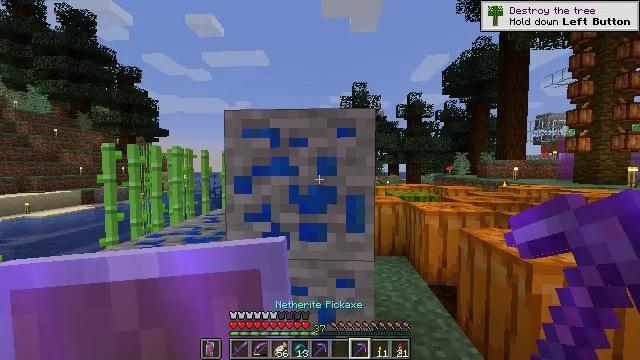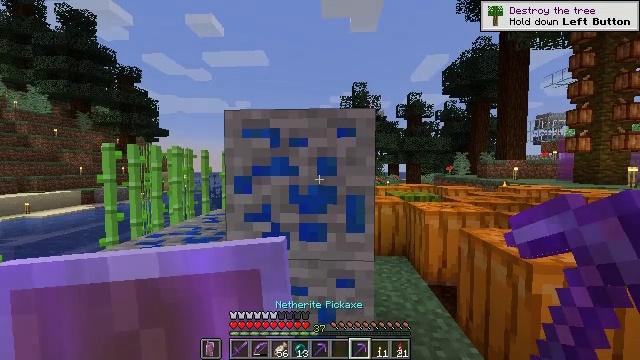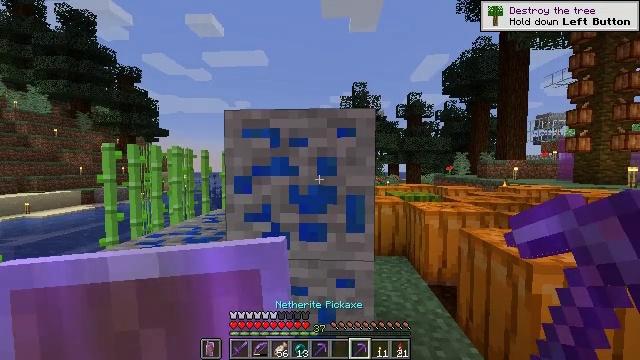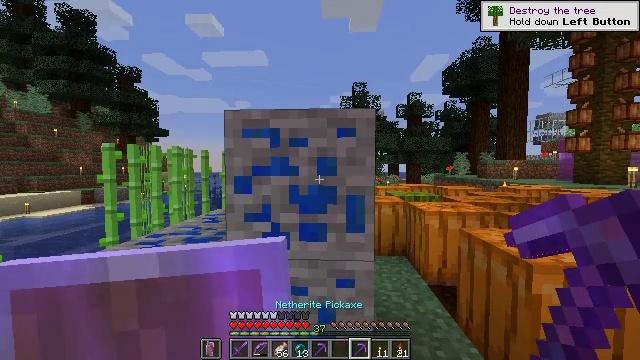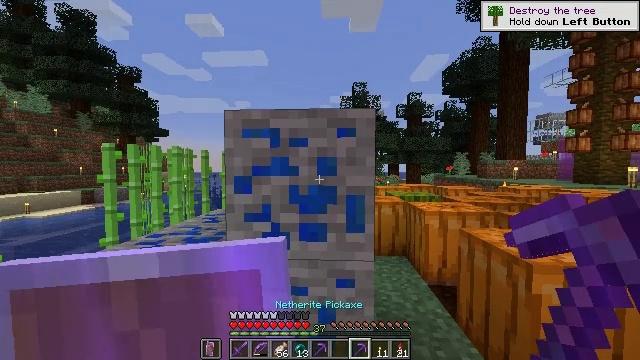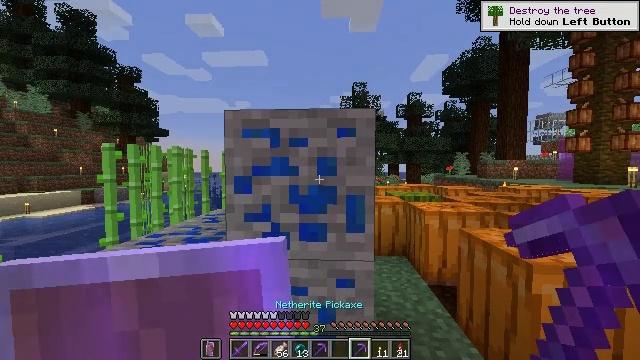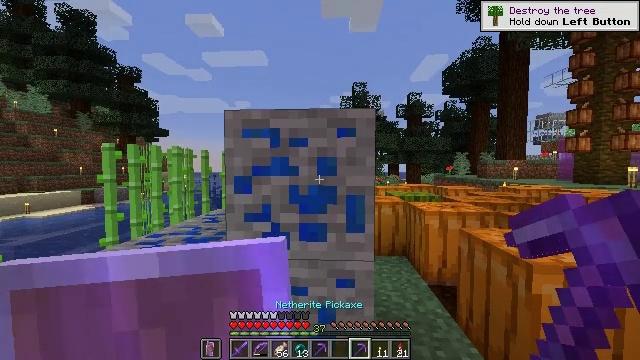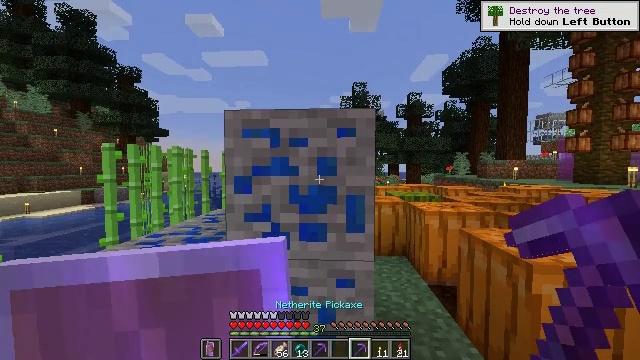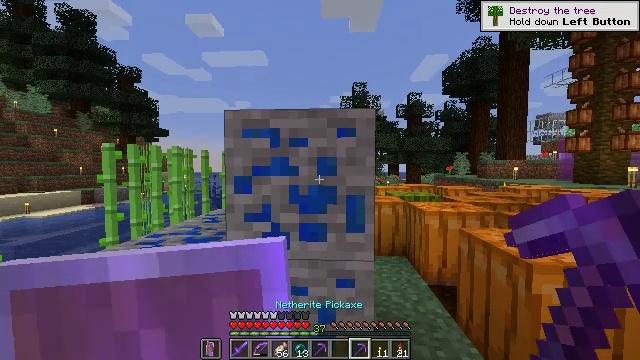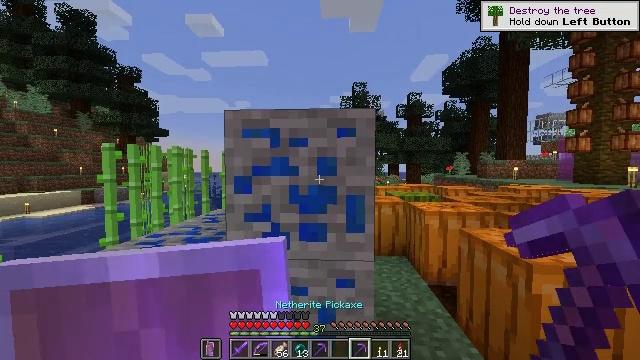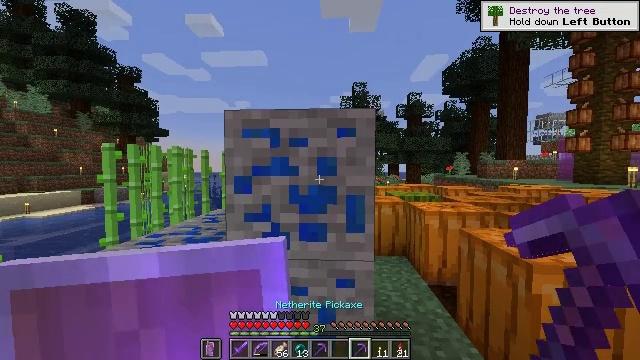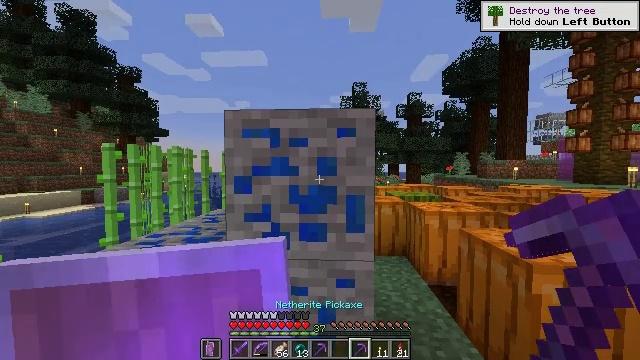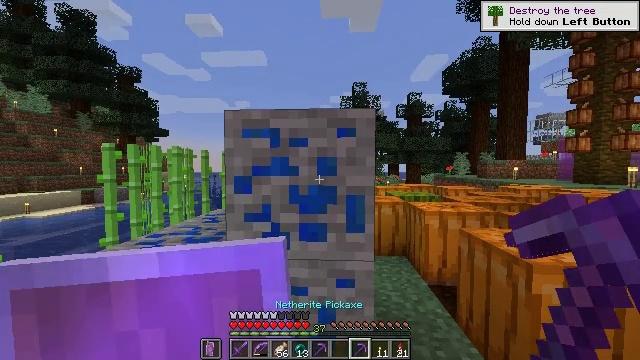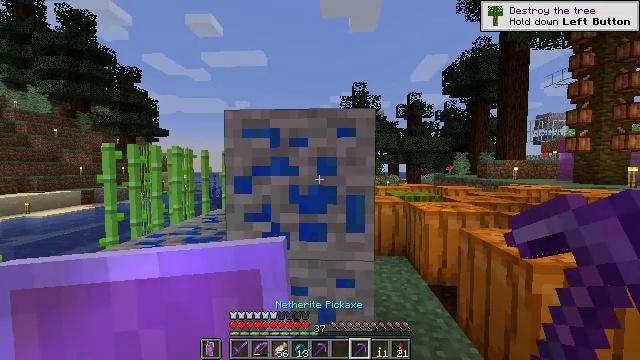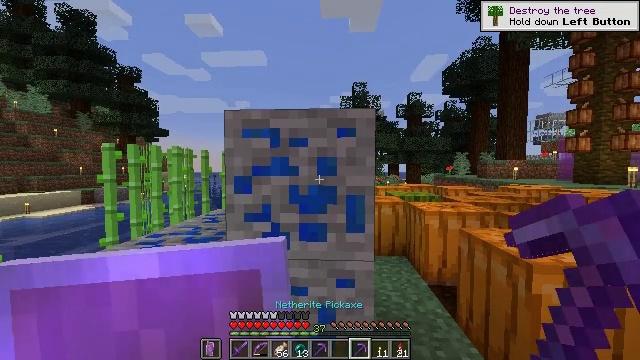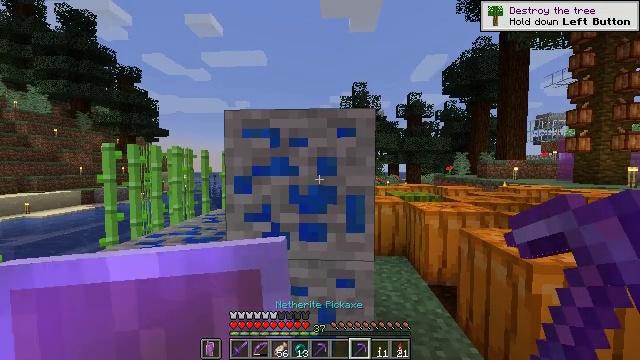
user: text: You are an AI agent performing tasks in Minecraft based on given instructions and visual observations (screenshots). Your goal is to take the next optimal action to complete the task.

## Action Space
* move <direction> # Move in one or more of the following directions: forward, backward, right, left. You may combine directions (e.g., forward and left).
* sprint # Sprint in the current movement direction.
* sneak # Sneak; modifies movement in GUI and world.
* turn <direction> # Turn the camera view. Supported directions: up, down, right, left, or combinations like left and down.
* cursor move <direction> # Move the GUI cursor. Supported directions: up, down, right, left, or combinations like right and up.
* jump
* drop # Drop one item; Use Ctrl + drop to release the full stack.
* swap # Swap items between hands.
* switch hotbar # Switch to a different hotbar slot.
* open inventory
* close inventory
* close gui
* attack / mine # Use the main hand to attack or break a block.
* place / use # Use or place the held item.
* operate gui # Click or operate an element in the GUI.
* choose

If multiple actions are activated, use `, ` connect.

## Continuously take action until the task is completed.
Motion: motion action
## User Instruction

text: Find and gather lapis ore blocks.
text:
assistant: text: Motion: no_op
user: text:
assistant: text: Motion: no_op
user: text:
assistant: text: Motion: no_op
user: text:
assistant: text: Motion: no_op
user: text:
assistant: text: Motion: no_op
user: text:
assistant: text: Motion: no_op
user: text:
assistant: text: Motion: no_op
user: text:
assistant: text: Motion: no_op
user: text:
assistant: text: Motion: no_op
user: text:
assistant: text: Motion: no_op
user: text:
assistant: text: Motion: no_op
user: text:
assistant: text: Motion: no_op
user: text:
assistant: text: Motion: no_op
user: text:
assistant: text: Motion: no_op
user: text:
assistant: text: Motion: no_op
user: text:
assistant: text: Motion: open inventory
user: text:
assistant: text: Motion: open inventory
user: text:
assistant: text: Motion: open inventory
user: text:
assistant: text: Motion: no_op
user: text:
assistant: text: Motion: no_op
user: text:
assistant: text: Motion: cursor move right
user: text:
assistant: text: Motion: no_op
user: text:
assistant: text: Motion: no_op
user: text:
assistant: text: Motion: no_op
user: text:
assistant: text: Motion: no_op
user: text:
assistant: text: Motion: no_op
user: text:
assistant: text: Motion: no_op
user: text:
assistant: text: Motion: no_op
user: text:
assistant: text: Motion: no_op
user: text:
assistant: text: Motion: no_op